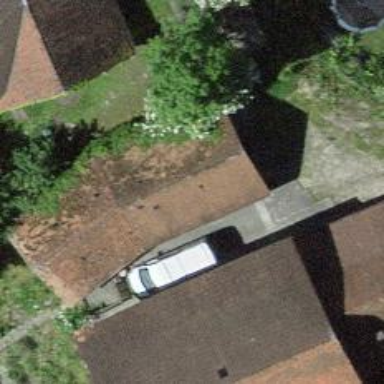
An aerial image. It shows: Barn.